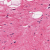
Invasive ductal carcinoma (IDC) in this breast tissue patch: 0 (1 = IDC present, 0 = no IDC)